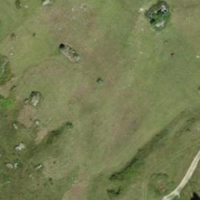
EUNIS habitat code: 23
Species observed at this site:
Lysandra coridon